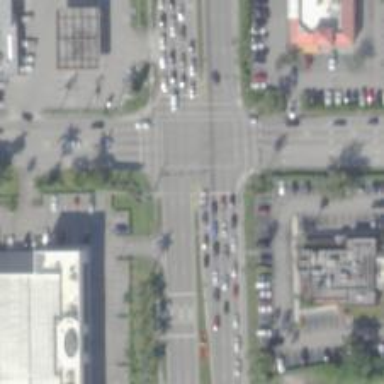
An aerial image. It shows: Asphalt footway with uncontrolled crossing marked by lines.